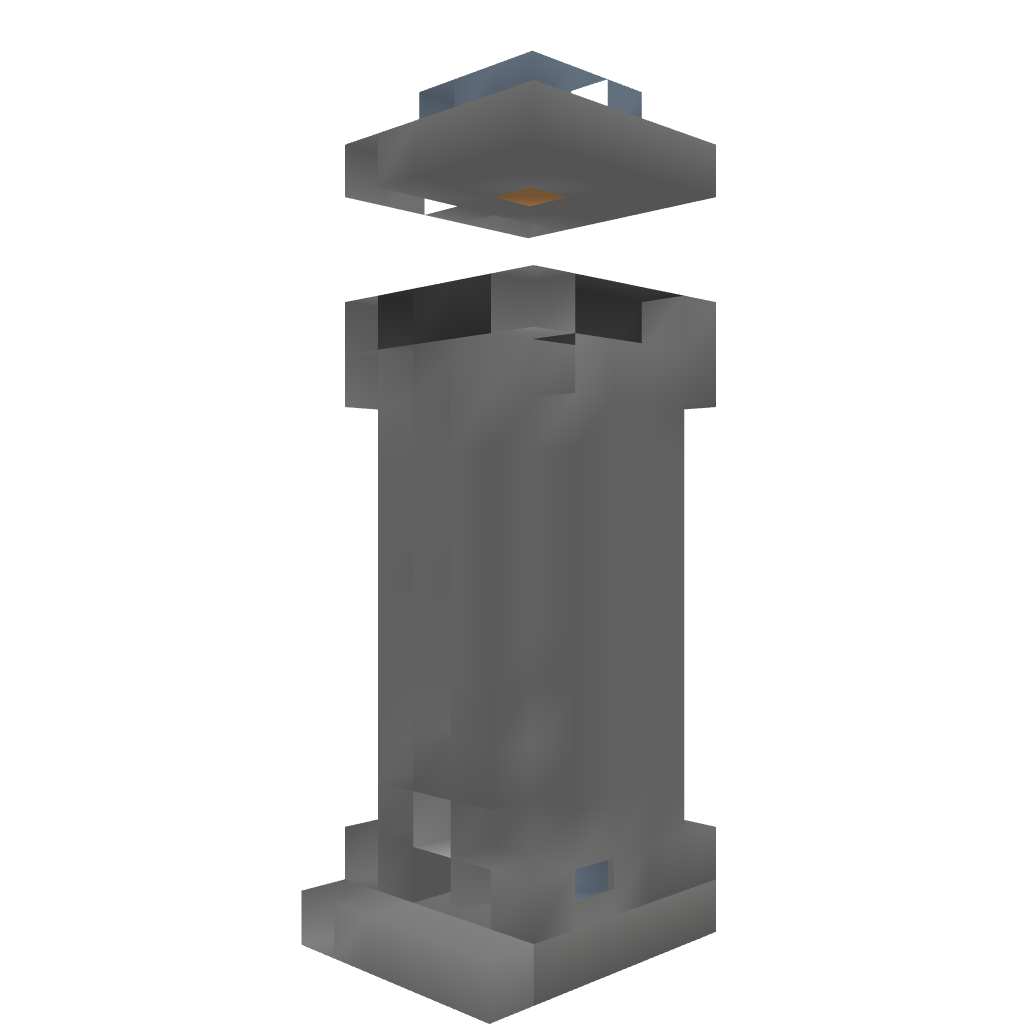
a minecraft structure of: Modern Watch Tower